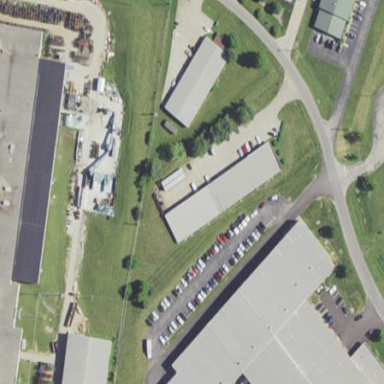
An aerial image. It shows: Industrial building.